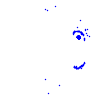
Particle: electron